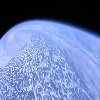
Label: cloud